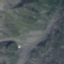
Label: HerbaceousVegetation